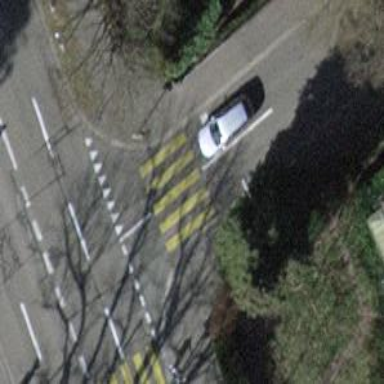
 there are traffic signals and zebra crossing."